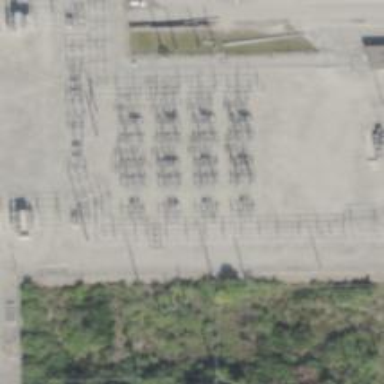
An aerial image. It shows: Switch for power supply.